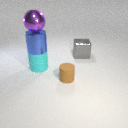
large cyan rubber cylinder below large blue metal cylinder